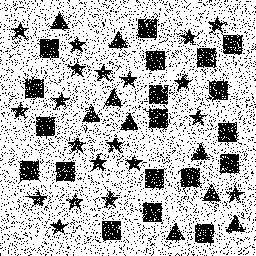
Squares: 19
Triangles: 9
Stars: 20
Total shapes: 48